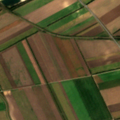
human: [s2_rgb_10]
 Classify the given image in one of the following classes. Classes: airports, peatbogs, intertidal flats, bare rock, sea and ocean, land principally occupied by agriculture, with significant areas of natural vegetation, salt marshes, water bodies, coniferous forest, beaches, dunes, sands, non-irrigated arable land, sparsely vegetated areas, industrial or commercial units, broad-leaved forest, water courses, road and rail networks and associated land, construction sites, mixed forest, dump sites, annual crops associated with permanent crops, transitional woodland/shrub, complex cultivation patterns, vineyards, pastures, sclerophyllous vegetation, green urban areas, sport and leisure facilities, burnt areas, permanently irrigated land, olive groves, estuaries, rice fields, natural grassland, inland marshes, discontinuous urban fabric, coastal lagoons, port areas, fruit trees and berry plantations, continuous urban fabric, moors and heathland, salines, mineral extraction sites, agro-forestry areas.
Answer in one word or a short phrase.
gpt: industrial or commercial units, non-irrigated arable land